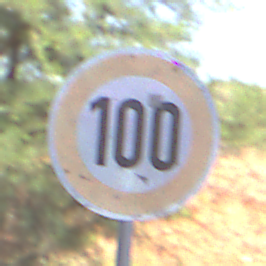
Verkehrszeichen: Geschwindigkeit100
Umgebung: Roofed, Underpass
Tageszeit: Midday
Wetter: Clear
Licht: Natural
Jahreszeit: NotSpecified
Kontrast: LowContrast